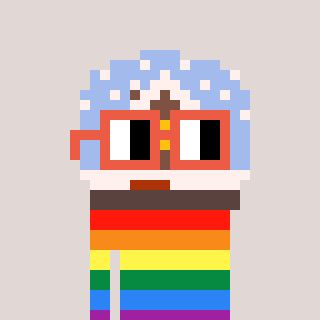
a pixel art character with square orange glasses, a snow globe-shaped head and a redpinkish-colored body on a warm background